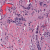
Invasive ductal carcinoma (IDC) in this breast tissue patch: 1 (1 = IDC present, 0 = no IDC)